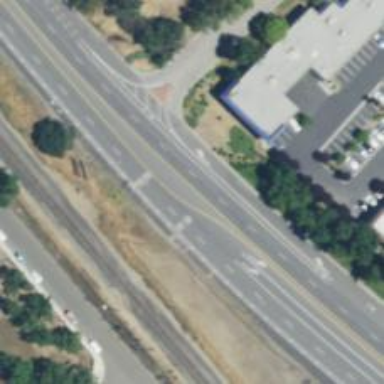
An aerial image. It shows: Asphalt road designated as trunk highway.